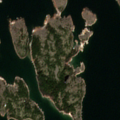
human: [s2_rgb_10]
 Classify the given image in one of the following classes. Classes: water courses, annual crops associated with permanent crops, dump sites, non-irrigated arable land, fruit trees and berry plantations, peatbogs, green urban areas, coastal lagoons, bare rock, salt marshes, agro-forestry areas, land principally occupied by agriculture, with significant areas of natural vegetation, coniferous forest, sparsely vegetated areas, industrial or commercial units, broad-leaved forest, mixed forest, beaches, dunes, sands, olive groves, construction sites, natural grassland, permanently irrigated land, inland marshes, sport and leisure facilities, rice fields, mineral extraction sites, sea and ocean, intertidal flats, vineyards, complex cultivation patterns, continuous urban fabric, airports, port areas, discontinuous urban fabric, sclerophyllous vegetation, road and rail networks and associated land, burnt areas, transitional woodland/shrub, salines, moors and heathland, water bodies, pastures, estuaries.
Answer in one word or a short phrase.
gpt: mixed forest, sea and ocean